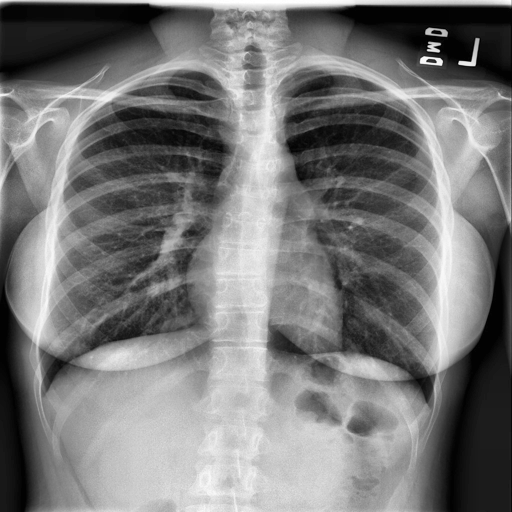
Finding: NORMAL